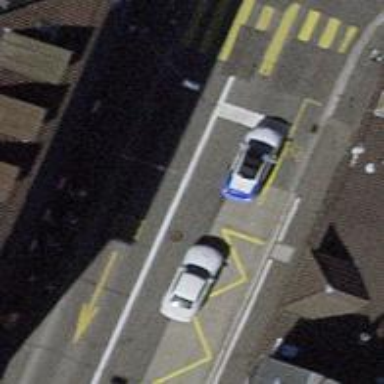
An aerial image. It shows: Bus stop for trolleybuses with designated stop position.